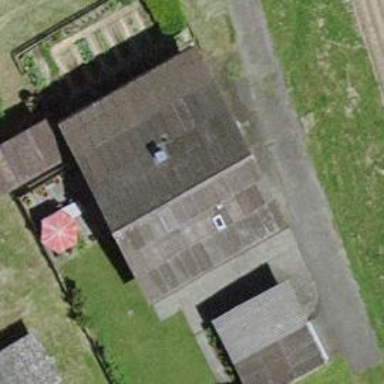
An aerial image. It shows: Farmyard area.